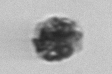
Label: coccolithophorid